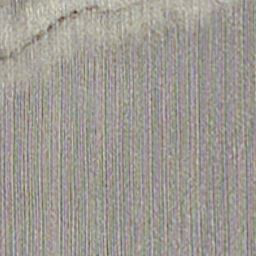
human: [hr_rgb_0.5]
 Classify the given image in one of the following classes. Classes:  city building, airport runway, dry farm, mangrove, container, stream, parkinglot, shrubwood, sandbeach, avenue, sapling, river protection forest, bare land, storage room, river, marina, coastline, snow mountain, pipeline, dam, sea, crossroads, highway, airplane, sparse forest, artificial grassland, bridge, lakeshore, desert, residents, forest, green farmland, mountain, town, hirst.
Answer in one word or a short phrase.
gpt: dry farm